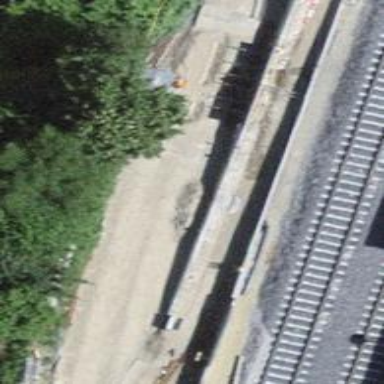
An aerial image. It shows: Retaining wall.